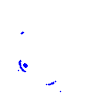
Particle: kaon